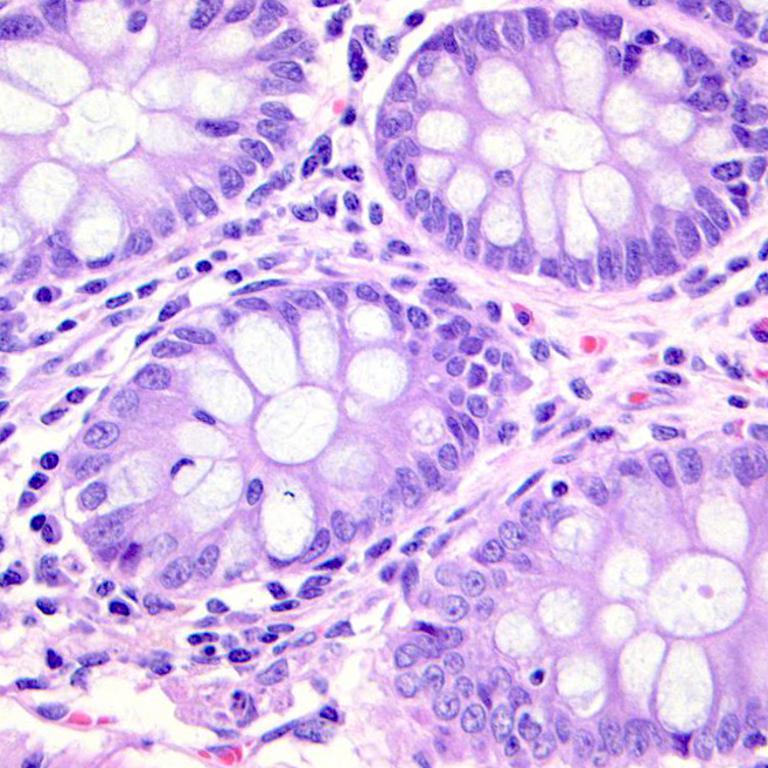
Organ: colon
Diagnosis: benign